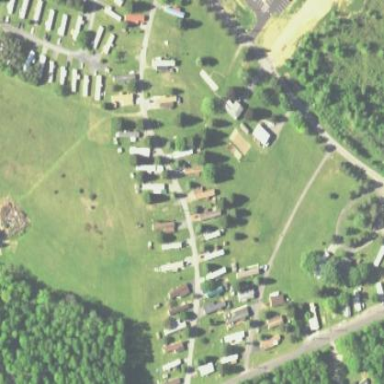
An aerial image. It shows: Residential area known as trailer park.